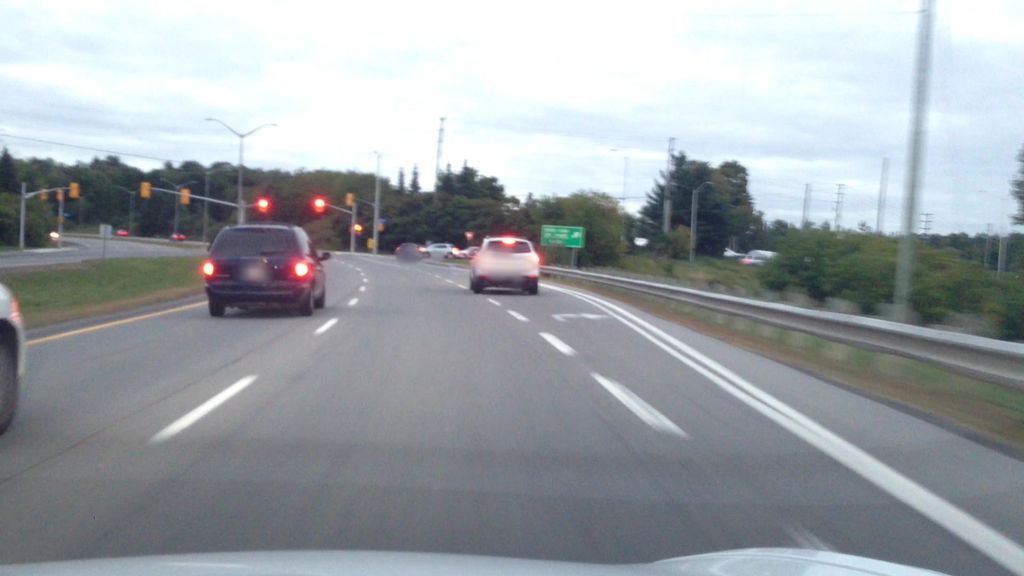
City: ottawa-gatineau